Field crop: maize
Growth stage: 2
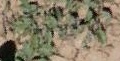
Species: convolvulus